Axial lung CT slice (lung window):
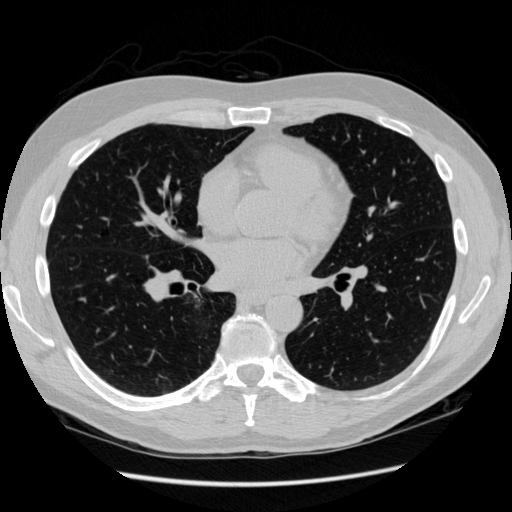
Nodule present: no